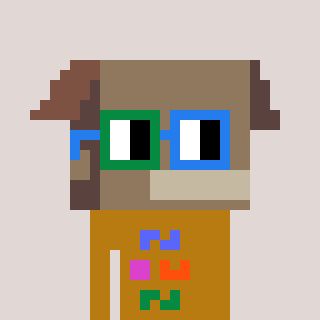
a pixel art character with square green and blue glasses, a box-shaped head and a gold-colored body on a warm background